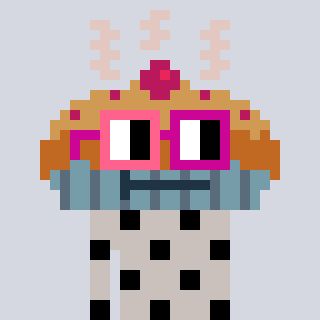
a pixel art character with square pink and red glasses, a pie-shaped head and a foggrey-colored body on a cool background